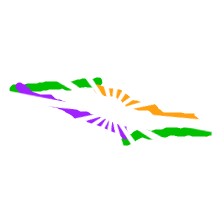
Shape: parallelogram